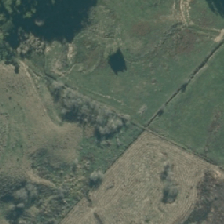
Land cover: grose_broom